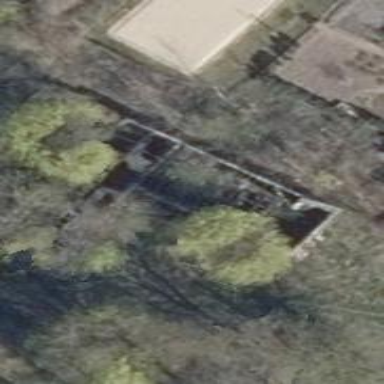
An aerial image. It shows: Ruins of building.